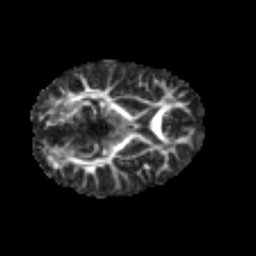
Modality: FA
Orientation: axial
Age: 6
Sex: male
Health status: healthy